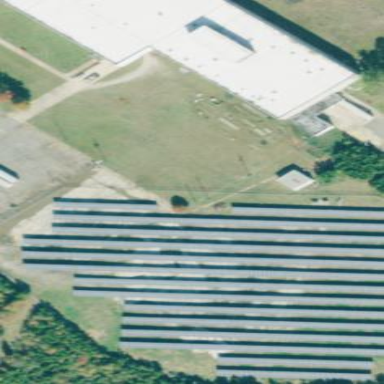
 consisting of solar photovoltaic panels."